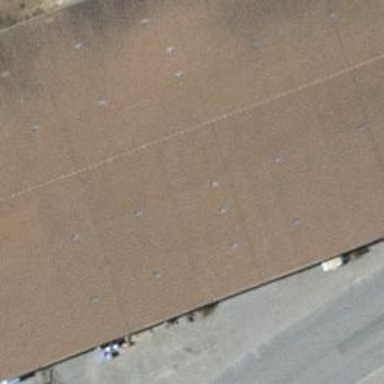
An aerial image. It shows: Solar photovoltaic panel generator.